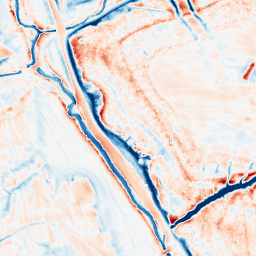
Category: edge_preserving
Decomposition family: anisotropic_diffusion
Decomposition parameters: iterations: 50
kappa: 30
gamma: 0.2
Upsampling method: lanczos
Upsampling parameters: scale: 4
Upsampling scale: 4